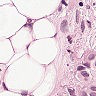
Metastatic tissue present: yes